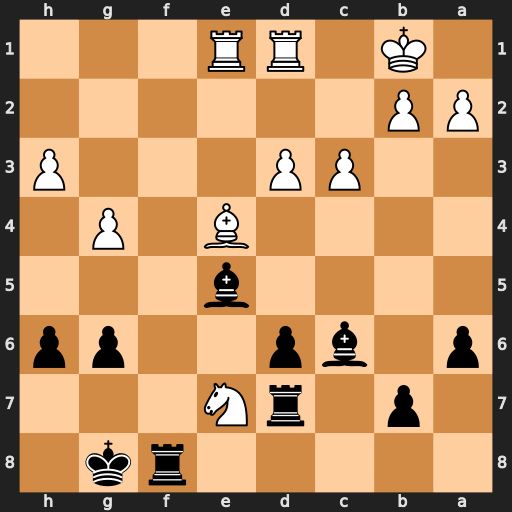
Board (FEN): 5rk1/1p1rN3/p1bp2pp/4b3/4B1P1/2PP3P/PP6/1K1RR3
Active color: b
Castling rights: -
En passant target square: -
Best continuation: Rxe7 Bxc6 bxc6 d4 Bf6